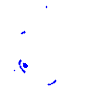
Particle: kaon